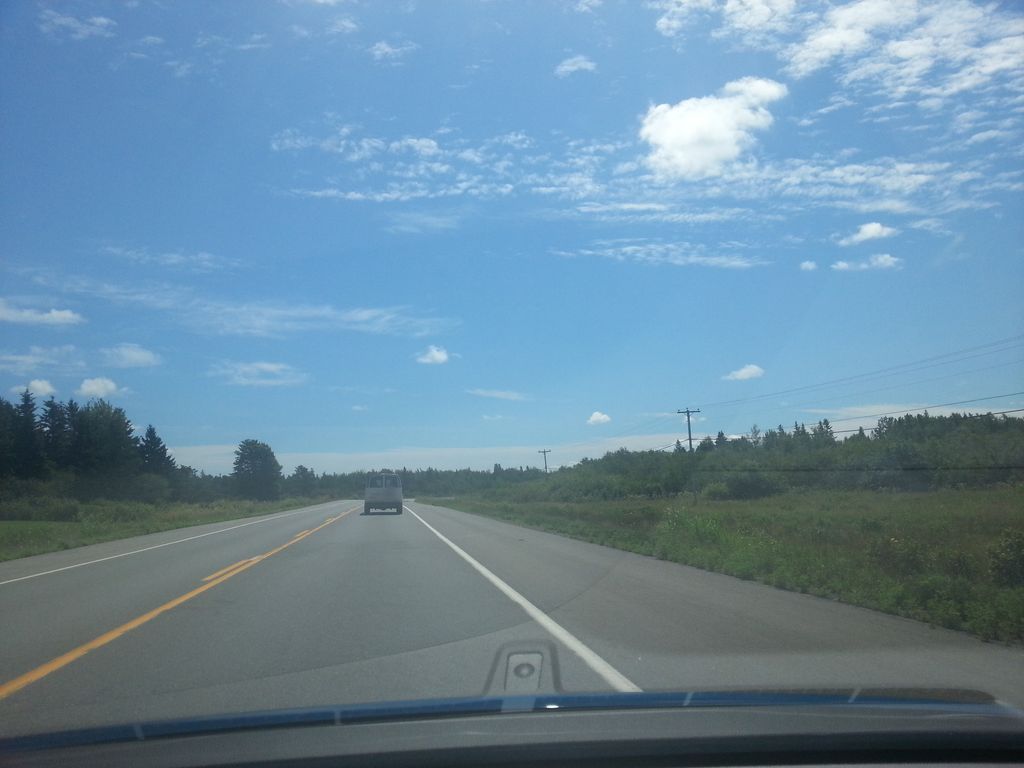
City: charlottetown